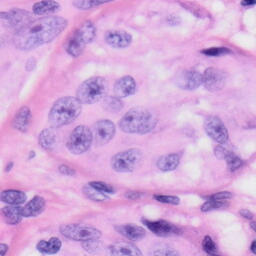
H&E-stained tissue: Skin